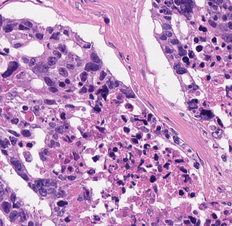
Tumor epithelial tissue: yes
Tumor-associated stroma tissue: yes
Normal tissue: no